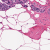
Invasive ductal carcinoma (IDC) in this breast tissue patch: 0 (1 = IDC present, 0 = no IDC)